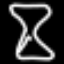
Label: hourglass